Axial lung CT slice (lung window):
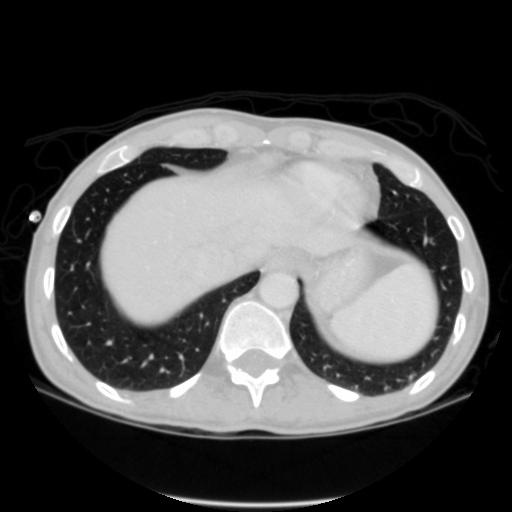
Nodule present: no